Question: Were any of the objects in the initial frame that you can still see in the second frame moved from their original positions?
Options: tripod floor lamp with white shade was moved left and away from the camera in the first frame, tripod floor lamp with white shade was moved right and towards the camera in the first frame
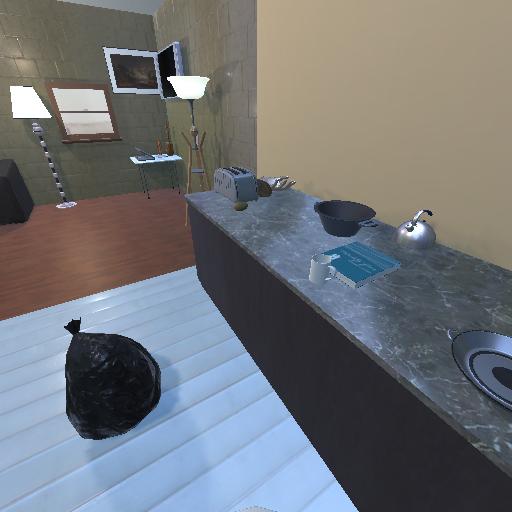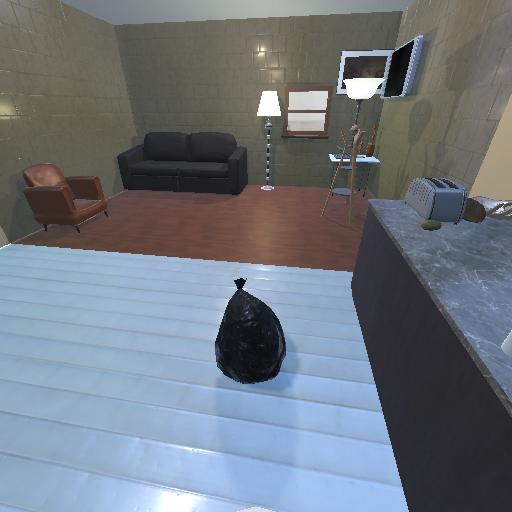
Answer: tripod floor lamp with white shade was moved left and away from the camera in the first frame